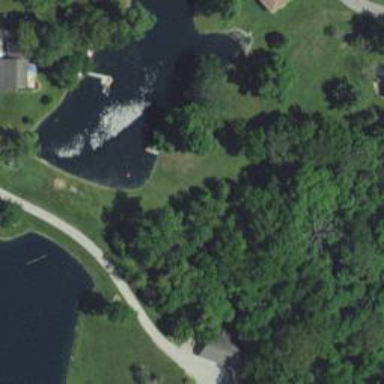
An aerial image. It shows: Pond surrounded by natural water.